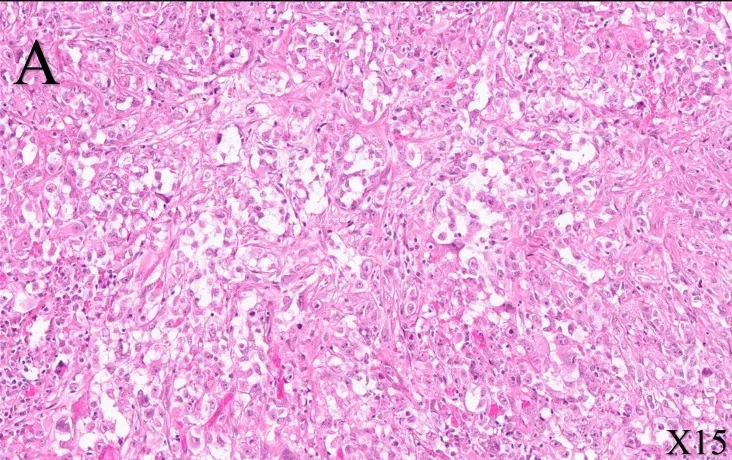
Histological features of the radical nephrectomy of the right kidney. (A) SMARCB1-deficient renal medullary carcinoma (hematoxylin-eosin-saffron, x15 magnification): tumor cells are pleomorphic with enlarged nuclei, vesicular chromatin, proeminent nucleoli, and eosinophilic cytoplasm.
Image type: pathology (h&e)